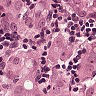
Metastatic tissue present: yes